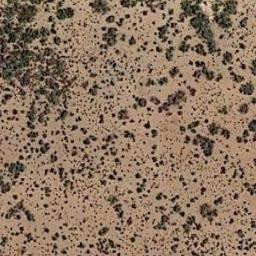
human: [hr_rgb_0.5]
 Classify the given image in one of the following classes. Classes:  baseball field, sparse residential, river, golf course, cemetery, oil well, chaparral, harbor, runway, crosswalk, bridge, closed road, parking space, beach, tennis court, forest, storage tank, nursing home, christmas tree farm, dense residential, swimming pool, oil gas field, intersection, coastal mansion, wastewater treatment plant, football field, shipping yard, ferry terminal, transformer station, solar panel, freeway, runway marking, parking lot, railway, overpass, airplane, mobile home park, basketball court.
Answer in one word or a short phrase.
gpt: chaparral